Aerial crown-view tile of a tropical tree (Barro Colorado Island, Panama), acquired 20250317:
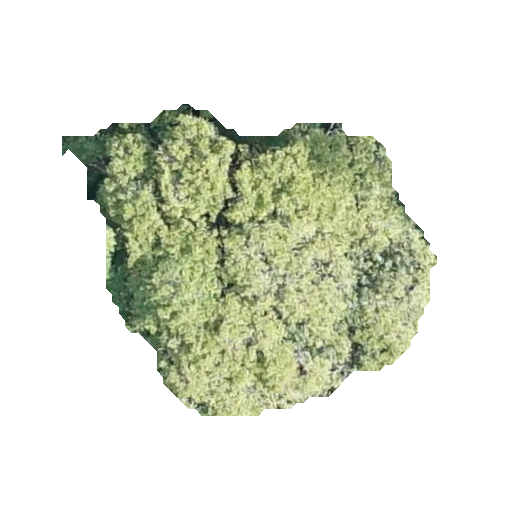
Species: Alseis blackiana
GBIF accepted scientific name: Alseis blackiana
Crown area: 117.901 m²